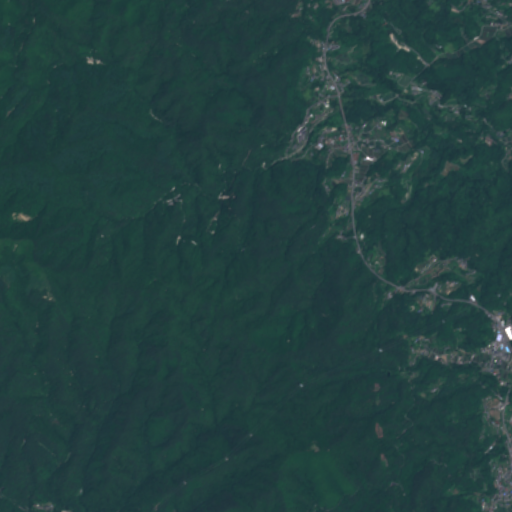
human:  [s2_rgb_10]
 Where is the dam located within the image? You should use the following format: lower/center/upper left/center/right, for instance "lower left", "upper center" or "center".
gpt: The dam is located in the lower right of the image.
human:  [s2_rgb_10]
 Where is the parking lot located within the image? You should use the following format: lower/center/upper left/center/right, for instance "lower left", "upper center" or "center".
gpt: The parking lot is located in the upper center of the image.
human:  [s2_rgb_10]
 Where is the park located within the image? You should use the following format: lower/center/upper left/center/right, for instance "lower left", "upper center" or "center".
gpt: There is no park in the image.